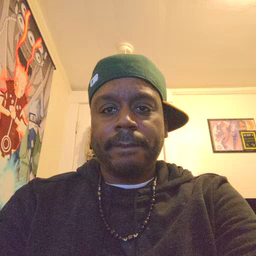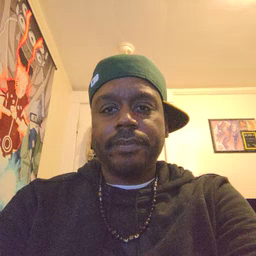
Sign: dirty